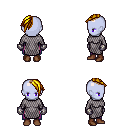
a pixel art fantasy rpg character, female body template, dark elf, purple skin, chain mail, magenta pants, blonde long mohawk hairstyle, metal gloves, brown shoes, four views (front, back, left, right), 2x2 character sprite sheet, small pixel art, hard edges, no anti-aliasing